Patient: sex M, age 60
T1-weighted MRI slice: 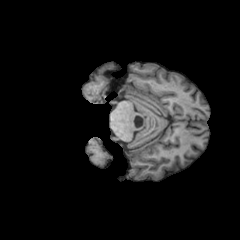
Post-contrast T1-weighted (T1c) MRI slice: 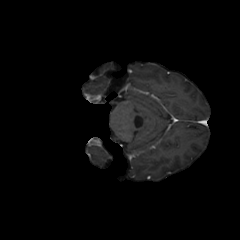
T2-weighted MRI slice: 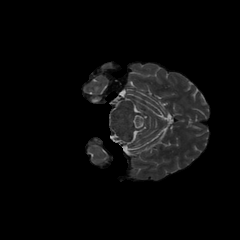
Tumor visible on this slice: no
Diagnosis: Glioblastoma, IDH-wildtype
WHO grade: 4